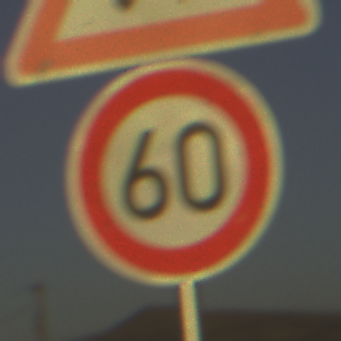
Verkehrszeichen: Geschwindigkeit60
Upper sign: KreuzungOderEinmuendung
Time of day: SunriseSunset
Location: Outdoor (RoadRail)
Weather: Clear
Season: NotSpecified
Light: Natural